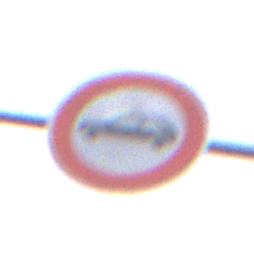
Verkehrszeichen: VerbotPersonenkraftwagen
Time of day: MorningAfternoon
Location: Outdoor (Urban)
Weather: Overcast
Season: NotSpecified
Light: Natural